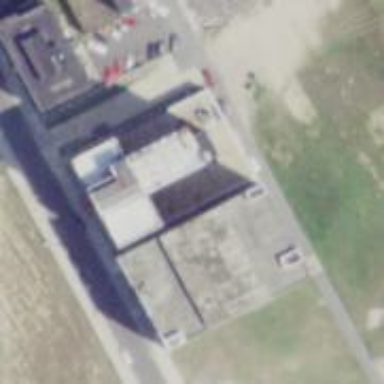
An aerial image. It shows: Hotel building.